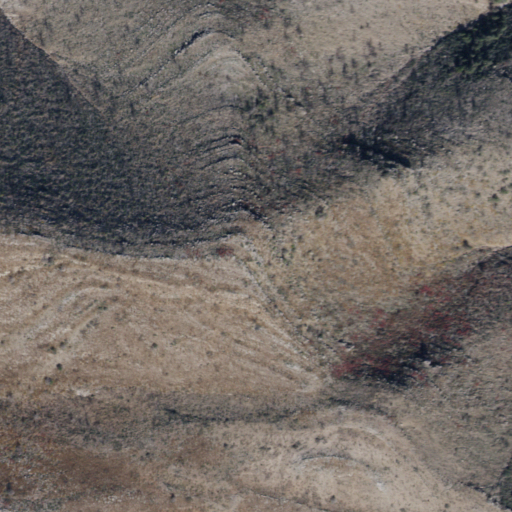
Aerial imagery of mountain in Arizona named Jerusalem Mountain containing only grassland